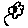
Label: flower